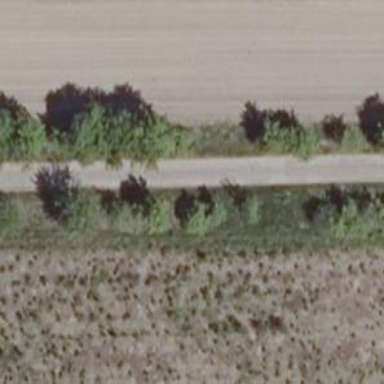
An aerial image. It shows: Row of broadleaved trees.